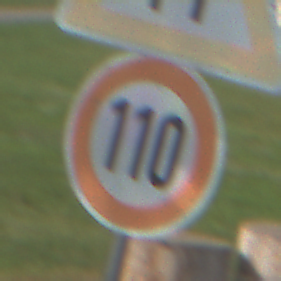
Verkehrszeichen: Geschwindigkeit110
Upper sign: VerengteFahrbahn
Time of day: MorningAfternoon
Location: Outdoor (Special)
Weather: Clear
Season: NotSpecified
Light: Natural